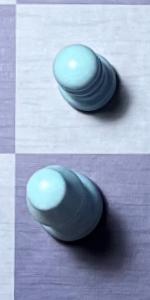
Label: Bishop_White